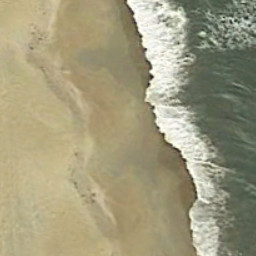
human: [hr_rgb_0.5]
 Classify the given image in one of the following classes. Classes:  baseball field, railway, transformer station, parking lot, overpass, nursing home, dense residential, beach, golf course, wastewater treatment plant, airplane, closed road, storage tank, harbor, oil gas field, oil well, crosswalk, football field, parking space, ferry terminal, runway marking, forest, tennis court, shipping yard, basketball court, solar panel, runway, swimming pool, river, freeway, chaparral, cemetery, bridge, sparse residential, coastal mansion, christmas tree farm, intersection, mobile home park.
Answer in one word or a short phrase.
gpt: beach